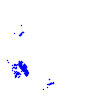
Particle: kaon